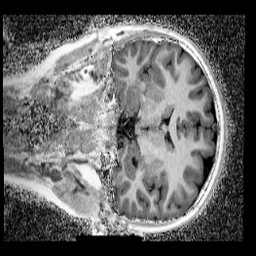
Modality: UNIT1_denoised
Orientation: coronal
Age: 11
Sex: female
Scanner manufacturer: siemens
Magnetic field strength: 3 T
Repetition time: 4 s
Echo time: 0.00299 s